Field crop: tomato
Growth stage: 2
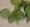
Species: solanum